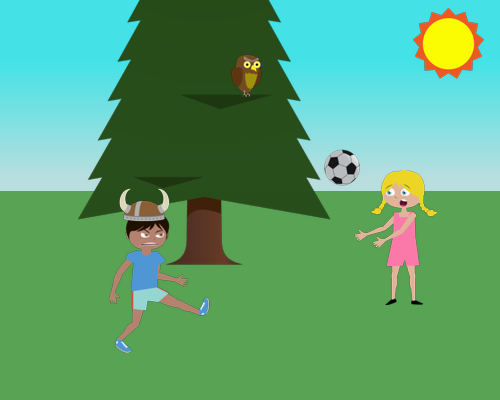
angry boy kick a soccer ball into the air  a surprised girl is loing at him a small pine tree with an owl in it and a sun